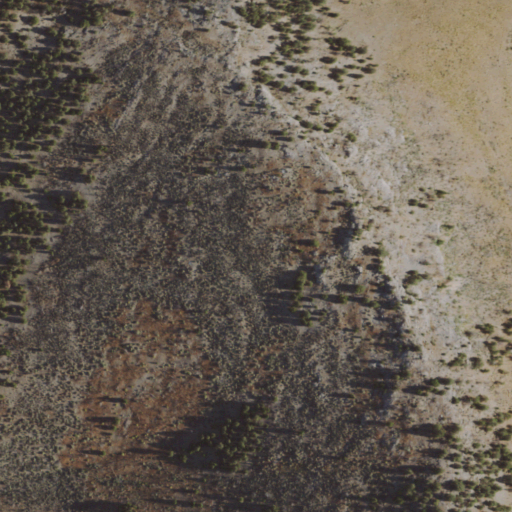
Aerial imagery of mountain in Nevada named Cave Hill containing shrub, evergreen forest, and grassland